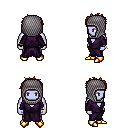
a pixel art fantasy rpg character, male body template, dark elf, purple skin, purple robe, metal pants, dark blonde bedhead hairstyle, chain hood, bracelets, gold boots, four views (front, back, left, right), 2x2 character sprite sheet, small pixel art, hard edges, no anti-aliasing